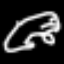
Label: frog